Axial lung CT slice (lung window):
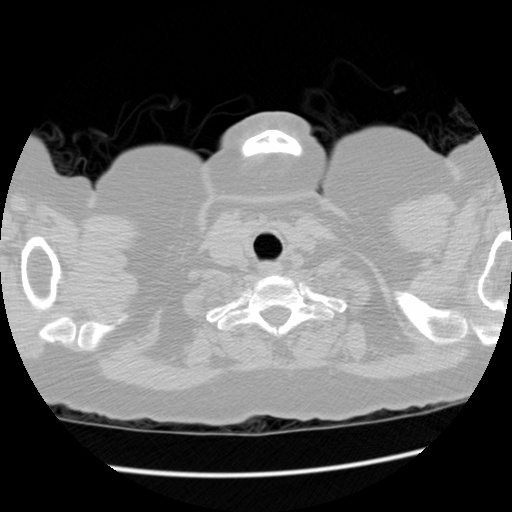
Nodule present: no